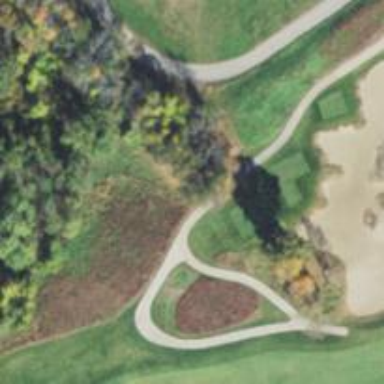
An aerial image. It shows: Path used for both walking and golf.